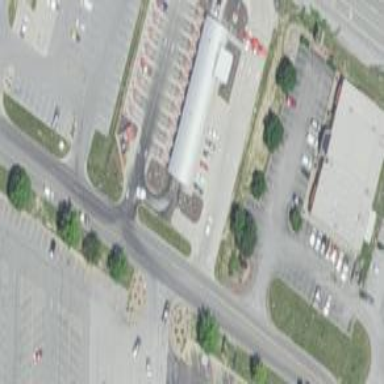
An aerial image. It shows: Building serving as car wash facility.